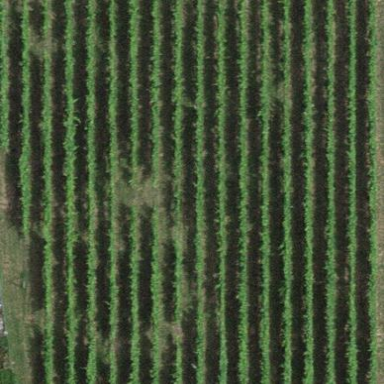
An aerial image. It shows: Beautiful vineyard in the countryside.